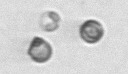
Label: Thalassiosira_sp_aff_mala